Field crop: maize
Growth stage: 2
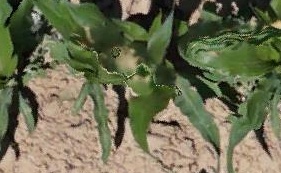
Species: maize